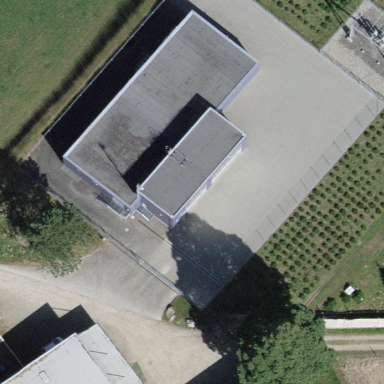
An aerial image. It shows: Power substation.